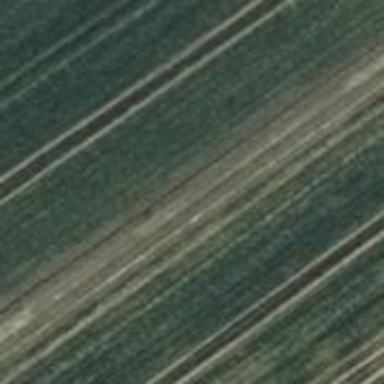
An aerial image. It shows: Track with ground surface of high quality.